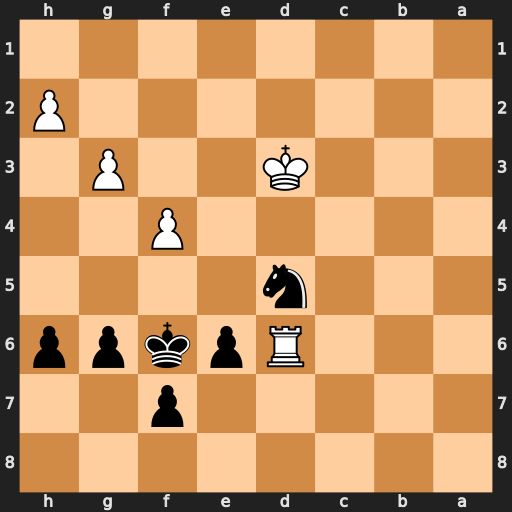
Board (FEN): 8/5p2/3Rpkpp/3n4/5P2/3K2P1/7P/8
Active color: b
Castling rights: -
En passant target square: -
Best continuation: Ke7 Rxd5 exd5